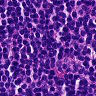
Metastatic tissue present: no